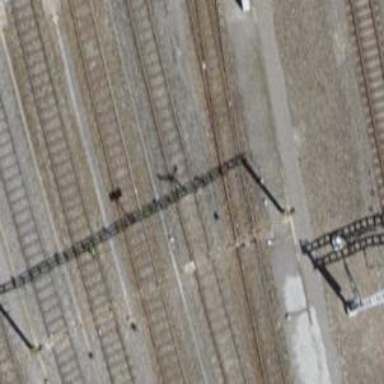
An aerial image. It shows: Railway switch.